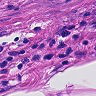
Metastatic tissue present: no